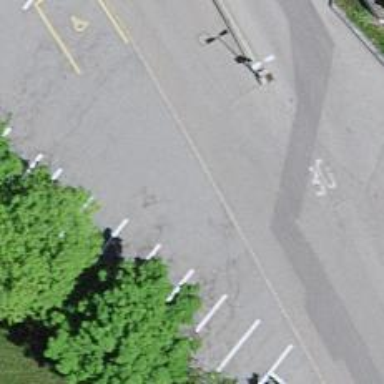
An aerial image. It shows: Road serving as parking aisle.